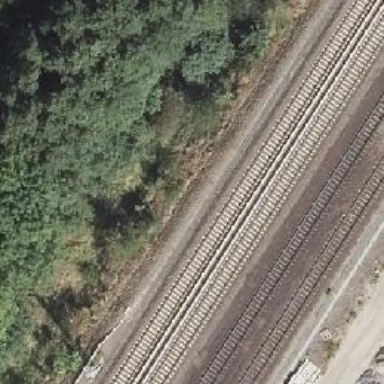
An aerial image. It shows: Railway signal.